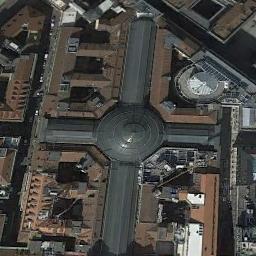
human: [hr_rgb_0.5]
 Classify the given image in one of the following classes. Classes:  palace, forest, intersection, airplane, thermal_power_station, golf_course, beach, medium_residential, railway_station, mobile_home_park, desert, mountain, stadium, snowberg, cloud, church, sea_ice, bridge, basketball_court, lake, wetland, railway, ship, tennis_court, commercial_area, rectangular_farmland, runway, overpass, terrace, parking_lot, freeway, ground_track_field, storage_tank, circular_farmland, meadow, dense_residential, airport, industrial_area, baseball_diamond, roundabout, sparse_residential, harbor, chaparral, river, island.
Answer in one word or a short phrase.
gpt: church